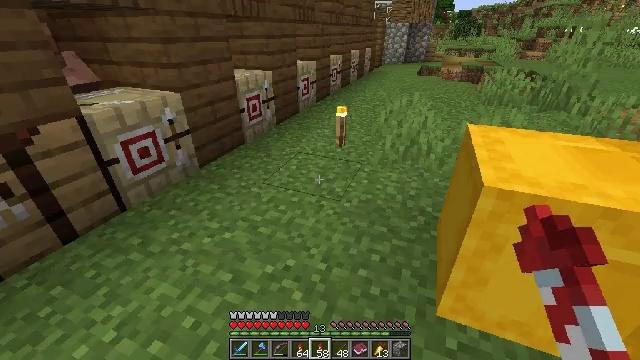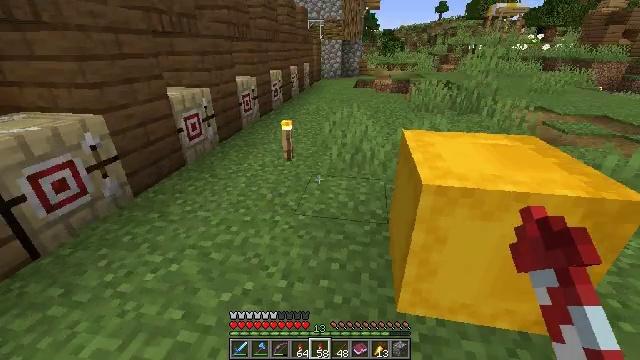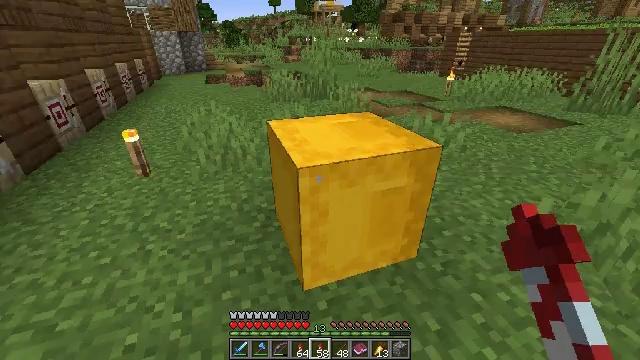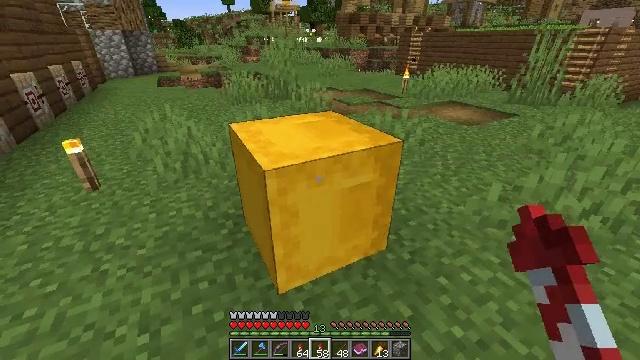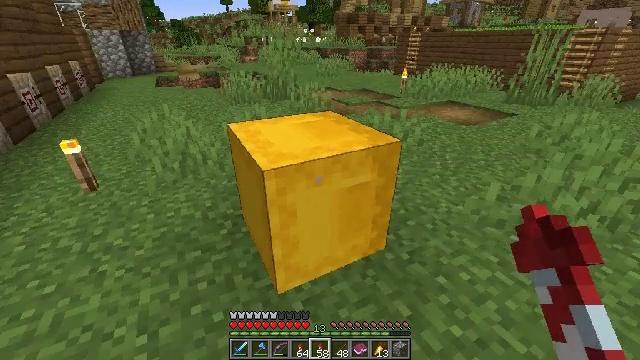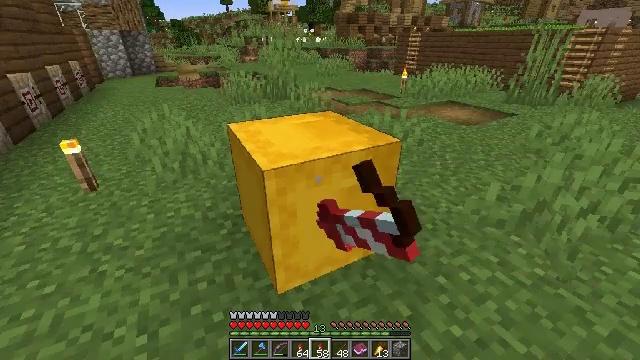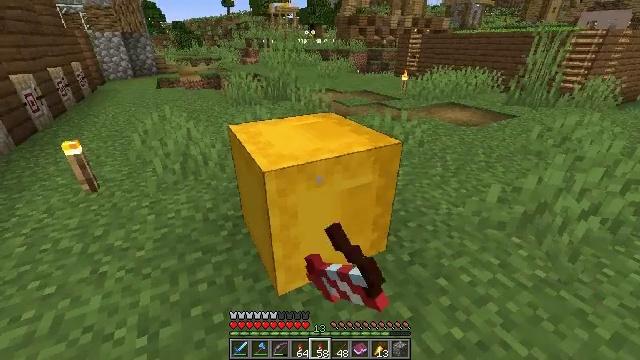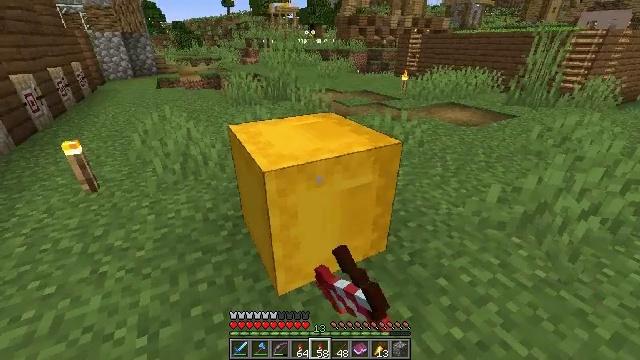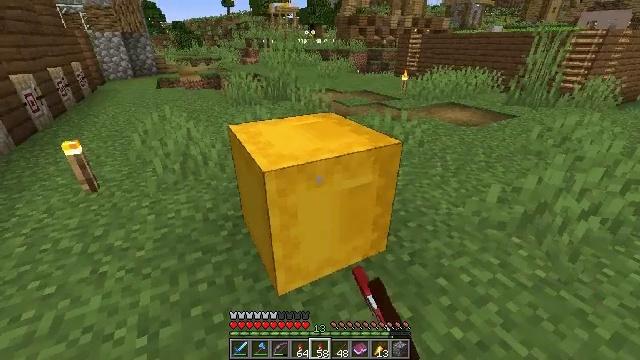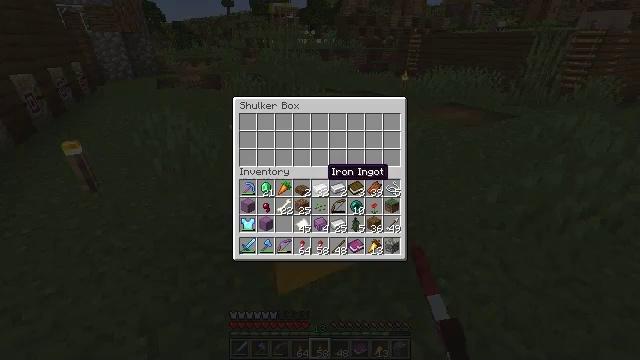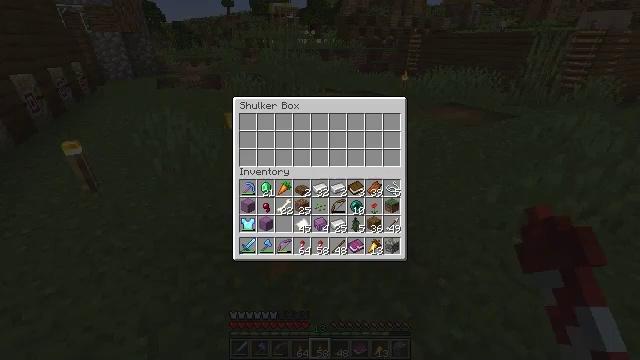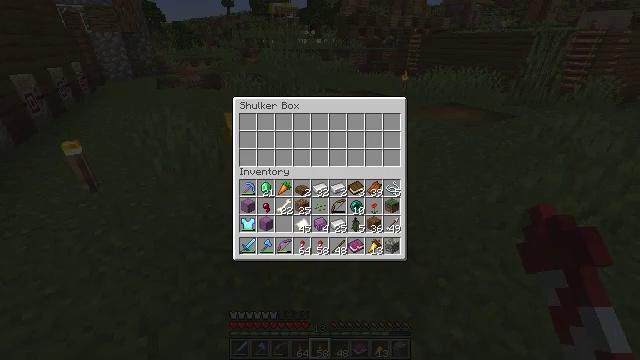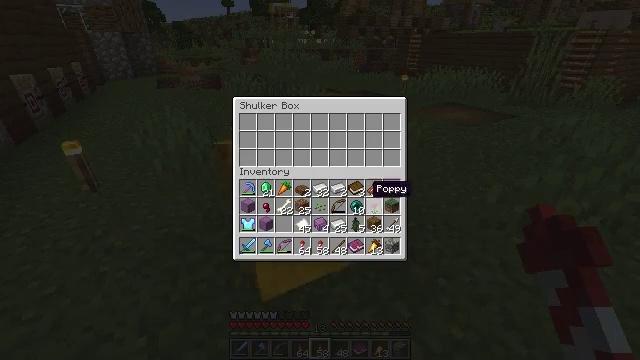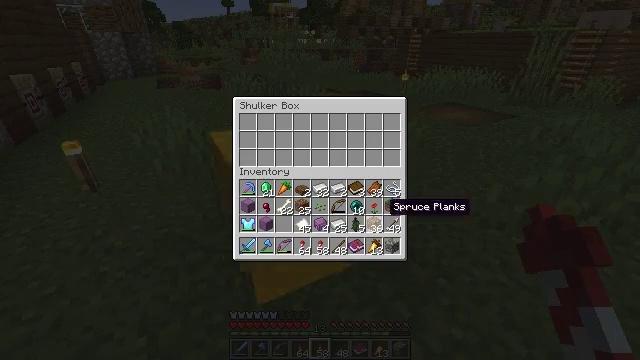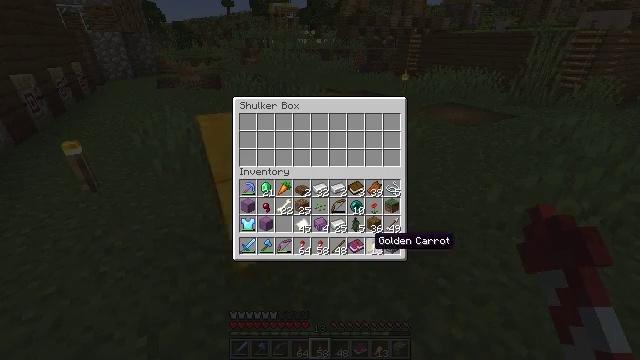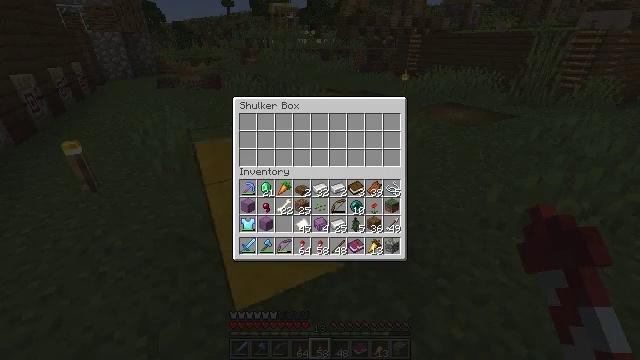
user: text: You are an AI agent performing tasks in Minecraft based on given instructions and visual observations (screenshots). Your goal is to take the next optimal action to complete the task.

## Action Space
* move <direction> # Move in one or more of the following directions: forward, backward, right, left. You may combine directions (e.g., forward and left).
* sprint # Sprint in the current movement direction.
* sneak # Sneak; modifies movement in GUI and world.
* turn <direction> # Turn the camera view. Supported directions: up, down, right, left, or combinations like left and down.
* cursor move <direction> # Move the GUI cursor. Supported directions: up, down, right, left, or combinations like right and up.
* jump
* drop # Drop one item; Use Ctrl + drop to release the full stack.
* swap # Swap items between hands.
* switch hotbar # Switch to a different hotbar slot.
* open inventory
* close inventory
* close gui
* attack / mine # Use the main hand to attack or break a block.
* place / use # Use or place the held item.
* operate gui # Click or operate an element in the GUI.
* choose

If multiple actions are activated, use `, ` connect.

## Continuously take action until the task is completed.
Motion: motion action
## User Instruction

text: Collect your yellow shulker box.
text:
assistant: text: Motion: turn right and up
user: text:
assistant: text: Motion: turn right and down
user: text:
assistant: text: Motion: turn right
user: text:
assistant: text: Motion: use / place
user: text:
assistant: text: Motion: use / place
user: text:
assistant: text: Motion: use / place
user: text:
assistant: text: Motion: no_op
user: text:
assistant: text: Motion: no_op
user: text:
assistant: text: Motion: no_op
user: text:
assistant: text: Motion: sneak
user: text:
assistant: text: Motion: sneak
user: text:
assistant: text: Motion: sneak, cursor move right and down
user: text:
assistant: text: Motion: sneak, cursor move right and down
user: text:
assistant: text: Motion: sneak, cursor move left and down
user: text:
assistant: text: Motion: sneak, cursor move left and down
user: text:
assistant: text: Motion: sneak, cursor move left
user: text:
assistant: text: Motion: sneak, cursor move left
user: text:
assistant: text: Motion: sneak
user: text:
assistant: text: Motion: sneak, cursor move up
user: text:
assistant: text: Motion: sneak
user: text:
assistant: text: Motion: sneak
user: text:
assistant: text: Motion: sneak
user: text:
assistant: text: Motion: sneak
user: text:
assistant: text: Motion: sneak
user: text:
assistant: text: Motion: sneak
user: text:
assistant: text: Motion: sneak, operate gui
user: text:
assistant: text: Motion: sneak
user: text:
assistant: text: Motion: sneak
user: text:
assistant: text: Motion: sneak, cursor move up
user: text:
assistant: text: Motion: sneak, cursor move up